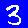
Digit: 3